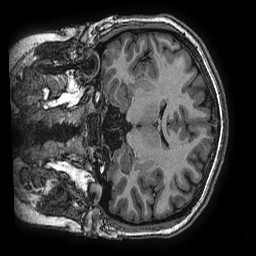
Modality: T1w
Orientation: coronal
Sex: female
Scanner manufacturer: ge
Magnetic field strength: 3 T
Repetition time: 0.0077 s
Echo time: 0.003436 s